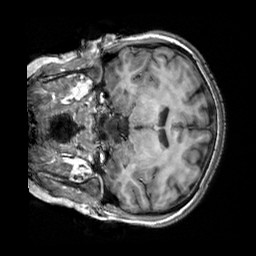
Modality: T1w
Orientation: coronal
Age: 24
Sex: female
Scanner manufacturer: siemens
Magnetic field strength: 3 T
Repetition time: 2.3 s
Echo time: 0.00303 s